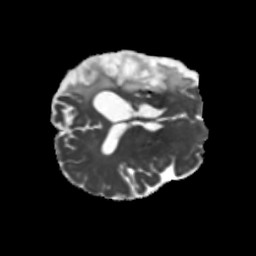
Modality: MD
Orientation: axial
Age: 46
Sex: male
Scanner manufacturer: siemens
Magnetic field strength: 3 T
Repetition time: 5.25 s
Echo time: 0.08 s